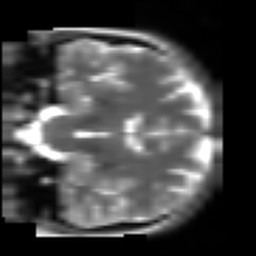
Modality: T2w
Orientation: coronal